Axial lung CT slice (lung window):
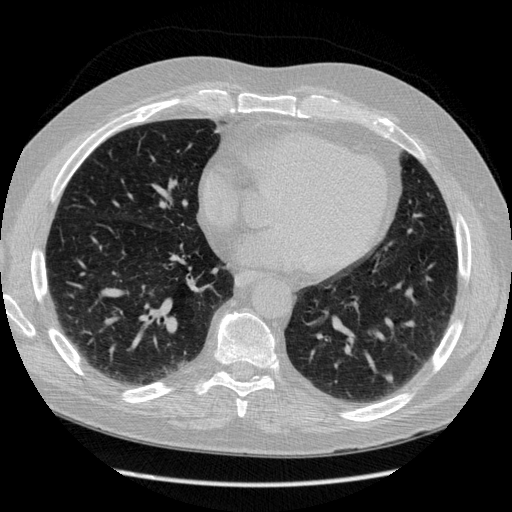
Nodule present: yes
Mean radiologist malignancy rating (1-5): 3